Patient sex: M
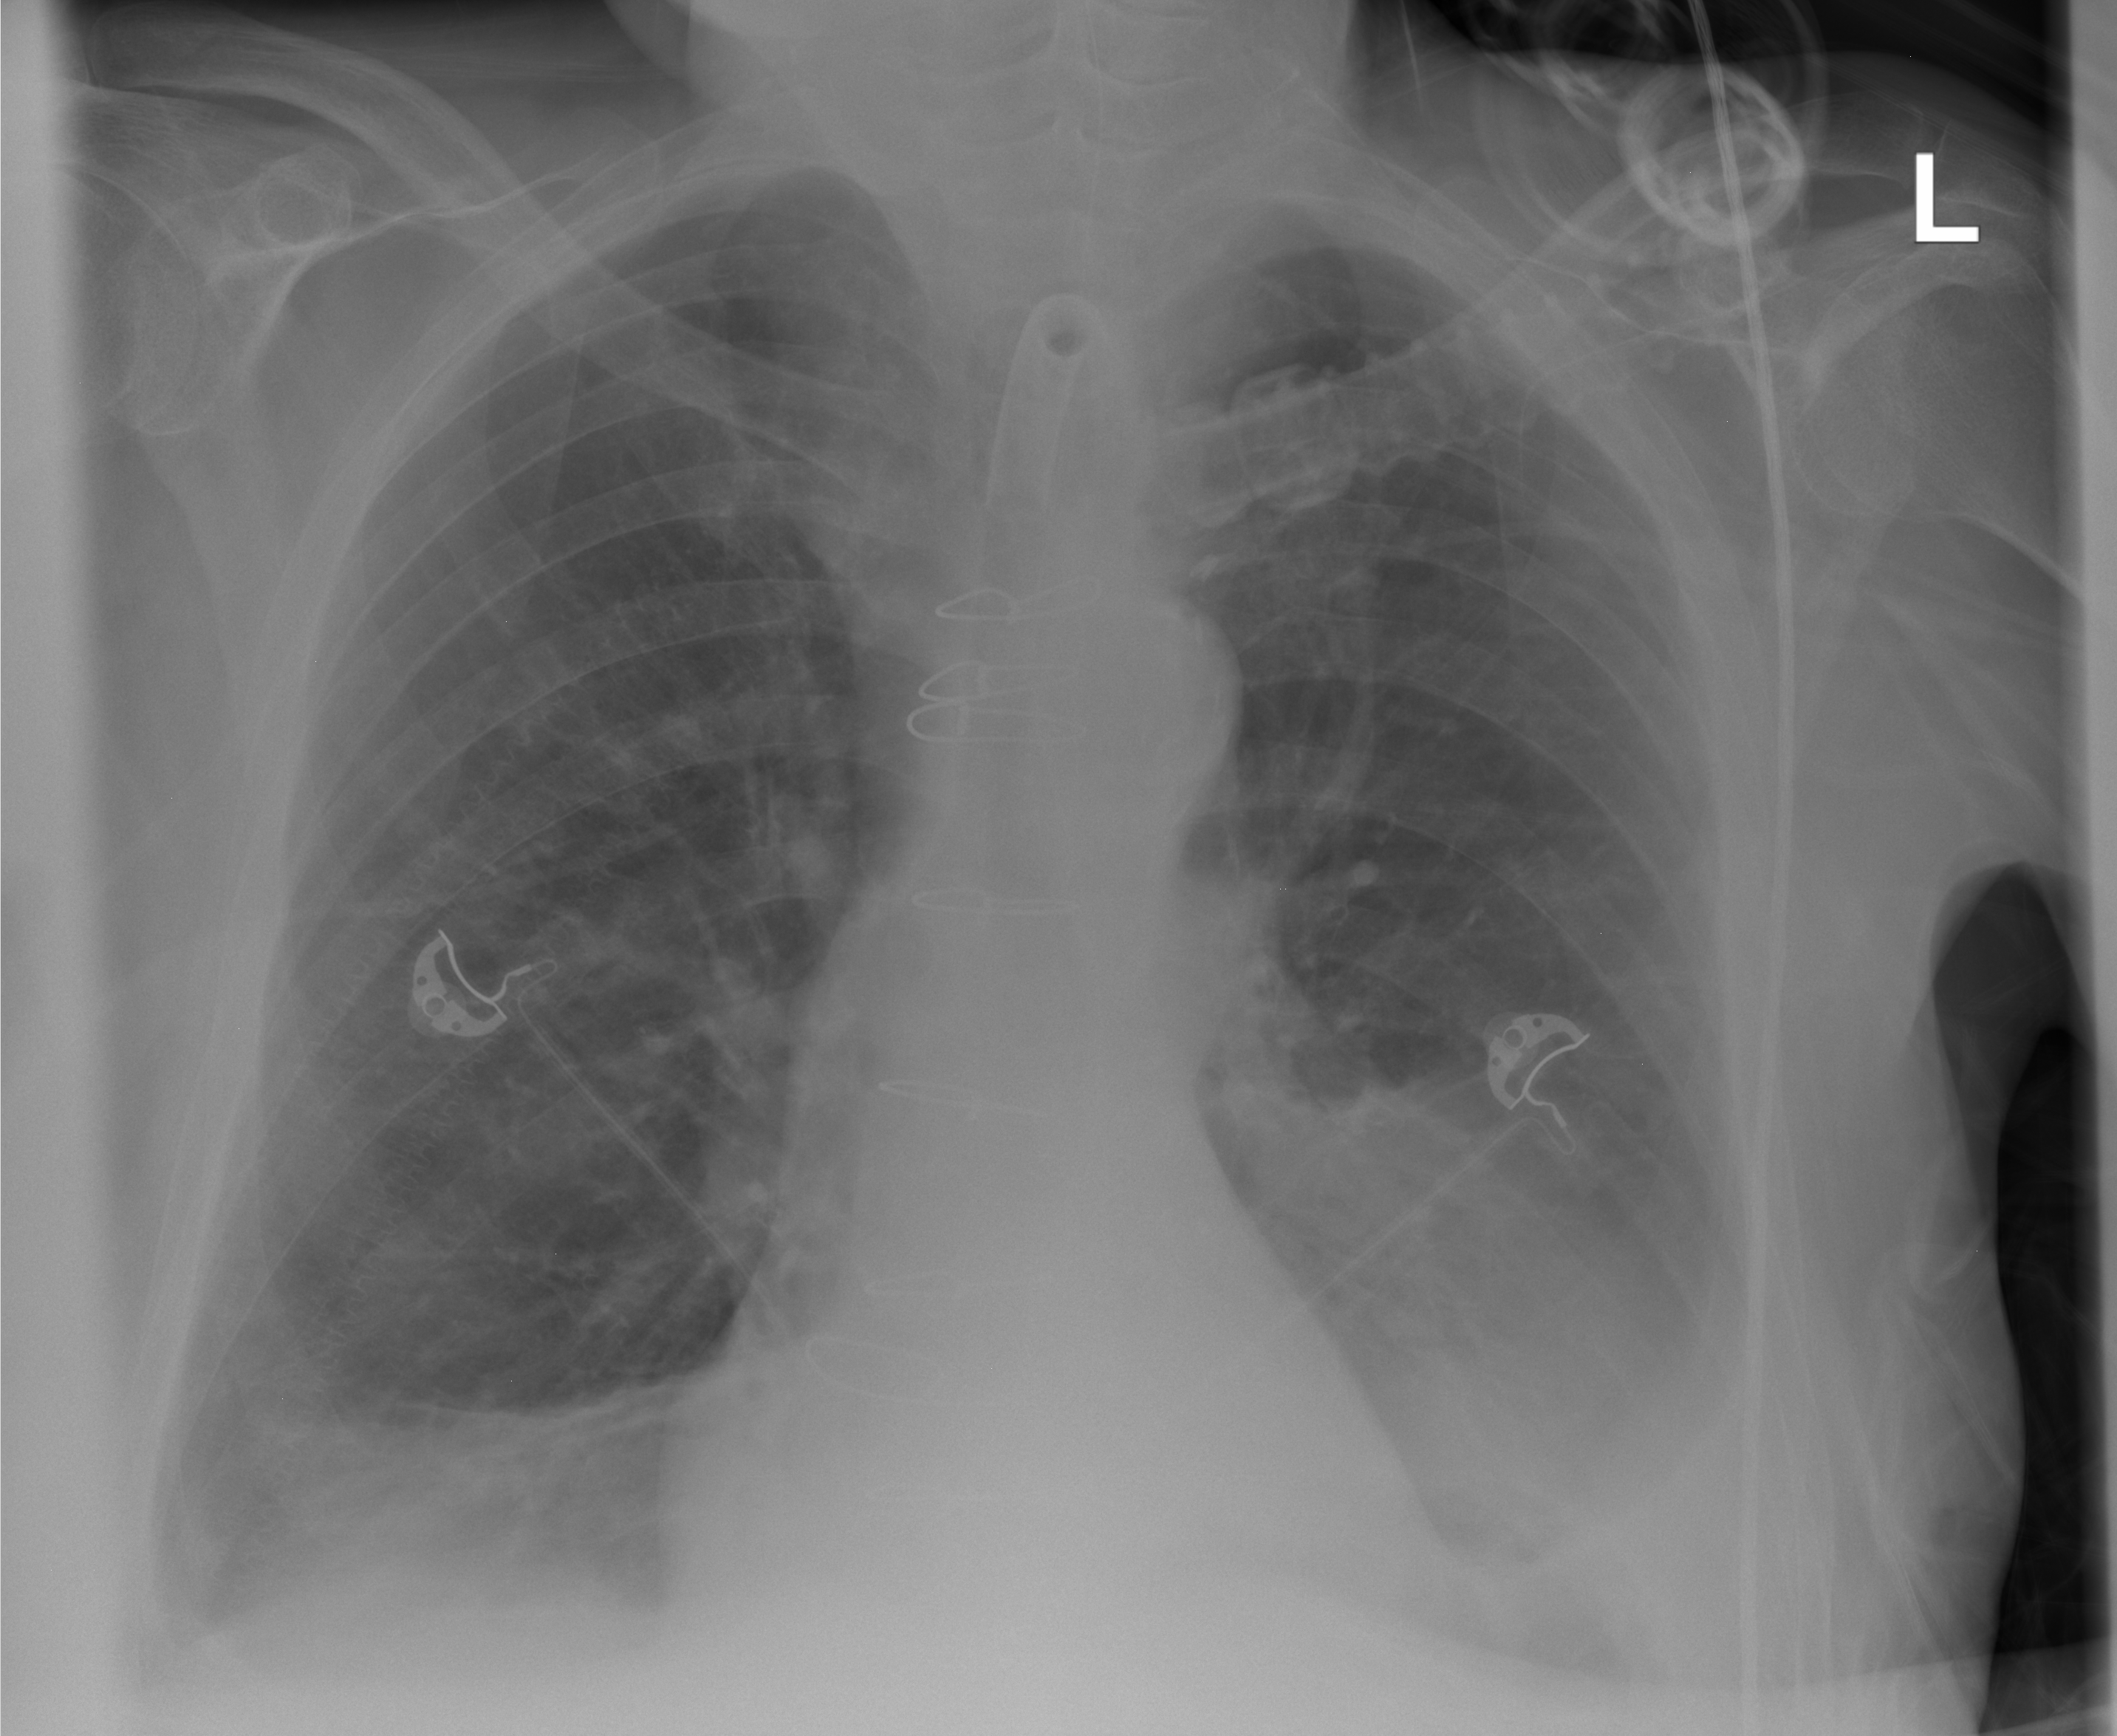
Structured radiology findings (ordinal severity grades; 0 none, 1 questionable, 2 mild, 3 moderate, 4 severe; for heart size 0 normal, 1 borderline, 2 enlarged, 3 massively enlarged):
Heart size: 0
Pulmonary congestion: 1
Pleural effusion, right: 2
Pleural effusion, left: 2
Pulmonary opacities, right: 1
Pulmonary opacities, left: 1
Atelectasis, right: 2
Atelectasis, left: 2